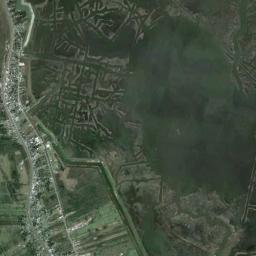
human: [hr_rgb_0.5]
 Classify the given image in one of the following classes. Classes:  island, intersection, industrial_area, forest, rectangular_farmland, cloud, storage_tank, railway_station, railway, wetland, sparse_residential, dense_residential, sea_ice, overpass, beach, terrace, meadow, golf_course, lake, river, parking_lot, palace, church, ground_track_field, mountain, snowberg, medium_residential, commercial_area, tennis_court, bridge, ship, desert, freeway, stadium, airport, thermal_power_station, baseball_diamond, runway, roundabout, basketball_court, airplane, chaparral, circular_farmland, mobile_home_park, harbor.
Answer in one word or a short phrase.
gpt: wetland